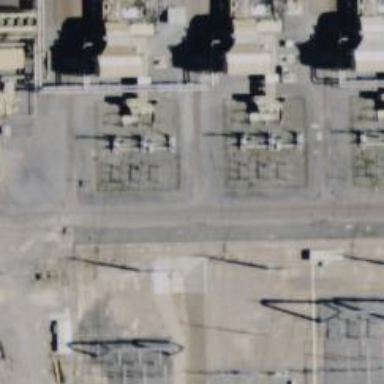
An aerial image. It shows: Gas turbine power generator.